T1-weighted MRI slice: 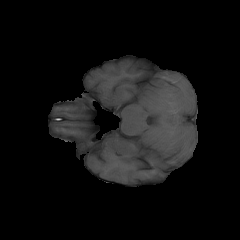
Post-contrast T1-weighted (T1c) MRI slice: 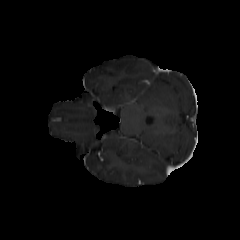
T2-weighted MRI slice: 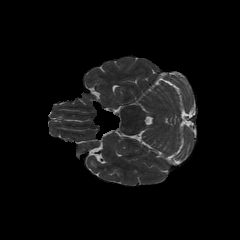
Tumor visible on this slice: no